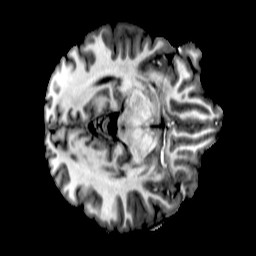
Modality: T1w
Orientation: axial
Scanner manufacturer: ge
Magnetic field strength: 3 T
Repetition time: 0.00766 s
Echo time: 0.003476 s